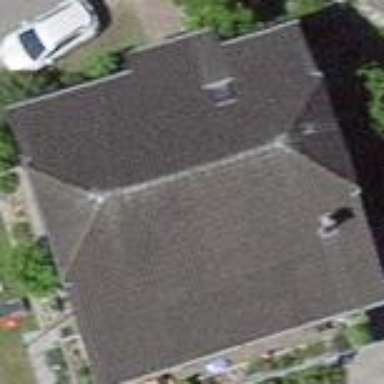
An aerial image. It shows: Building with tile roof.